八年级 · 代数
如图, 购买一种苹果所付款金额 $y$ (元) 与购买量 $x$ (千克) 之间的函数图象由线段 $O A$ 和射线 $A B$组成, 则一次购买 3 千克这种苹果比分三次每次购买 1 千克这种苹果可节省 $(\quad)$

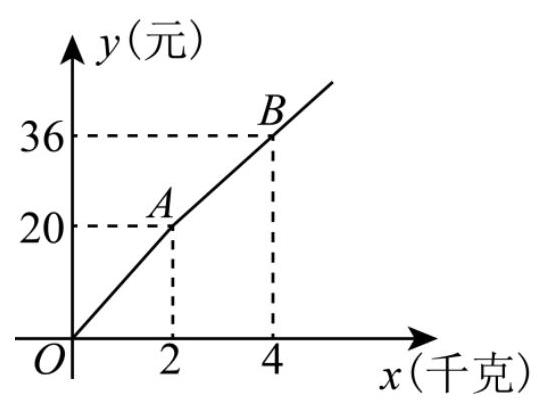
4 元
B. 3 元
C. 2 元
D. 1 元
答案: C